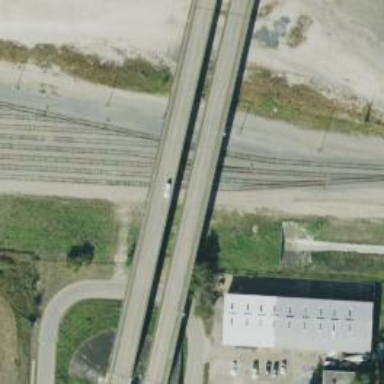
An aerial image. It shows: Railway yard used for servicing trains.